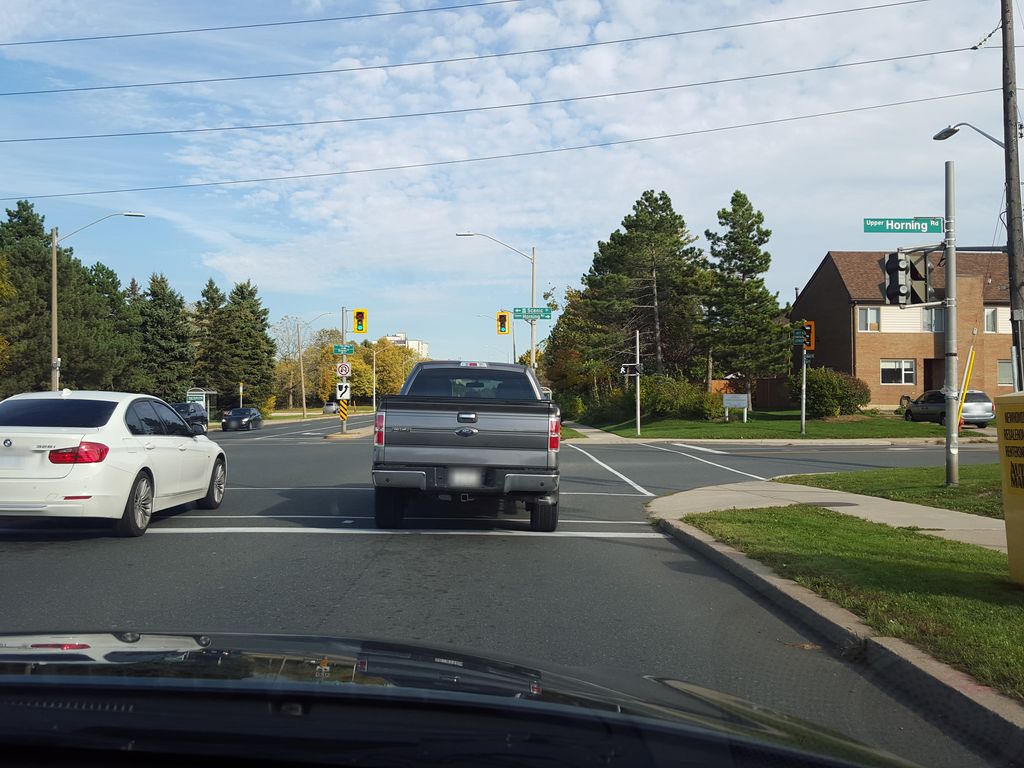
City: hamilton